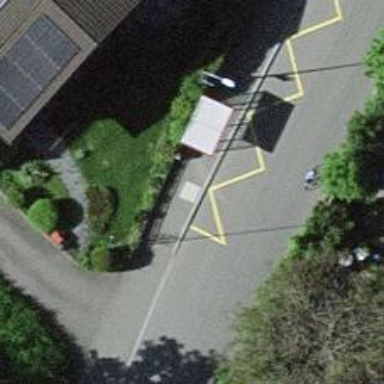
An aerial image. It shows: Bus stop with platform for public transport.